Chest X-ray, PA view. Patient: 54 years old, sex F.
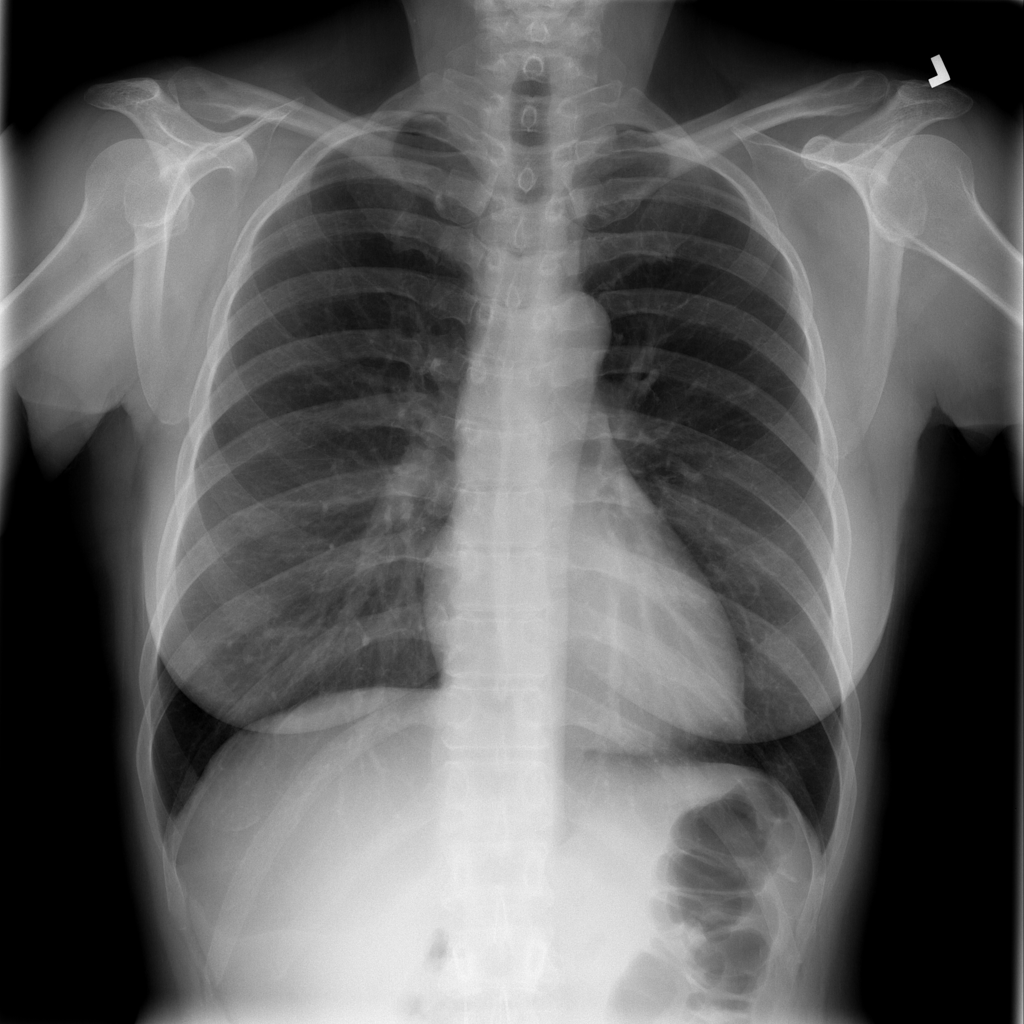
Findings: No Finding